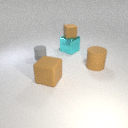
large cyan metal cube behind small gray rubber cylinder